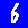
Digit: 6